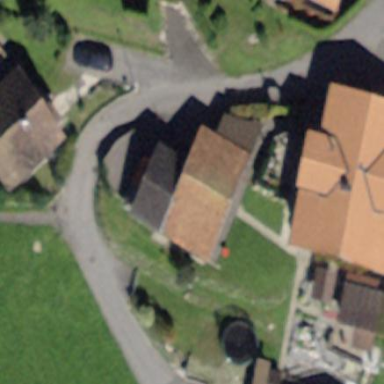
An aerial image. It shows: Garage building.